Interaction volume radius: 5 \u00c5
Interaction volume height: 10 \u00c5
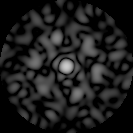
Disorder parameter: 0.8584